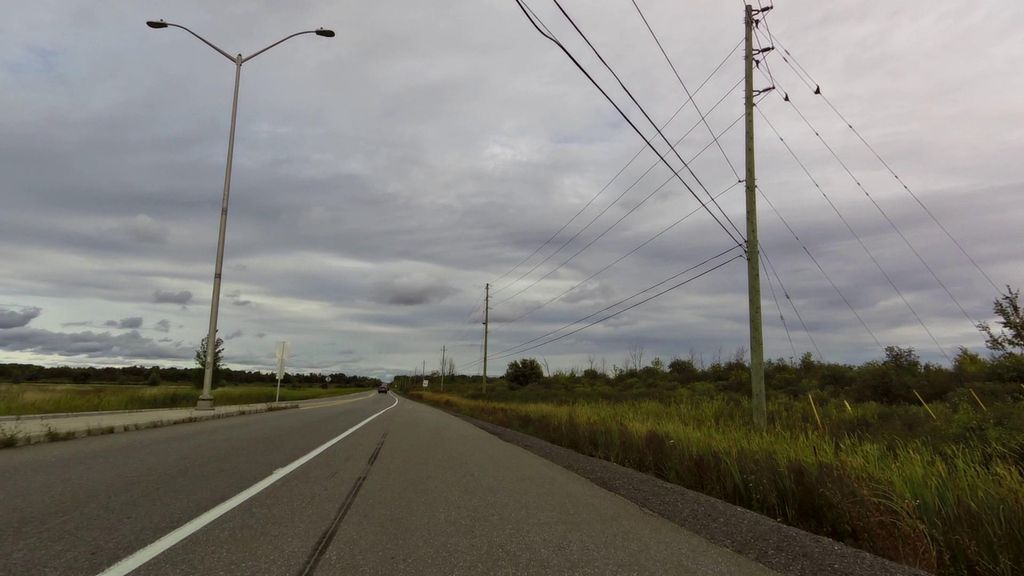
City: ottawa-gatineau